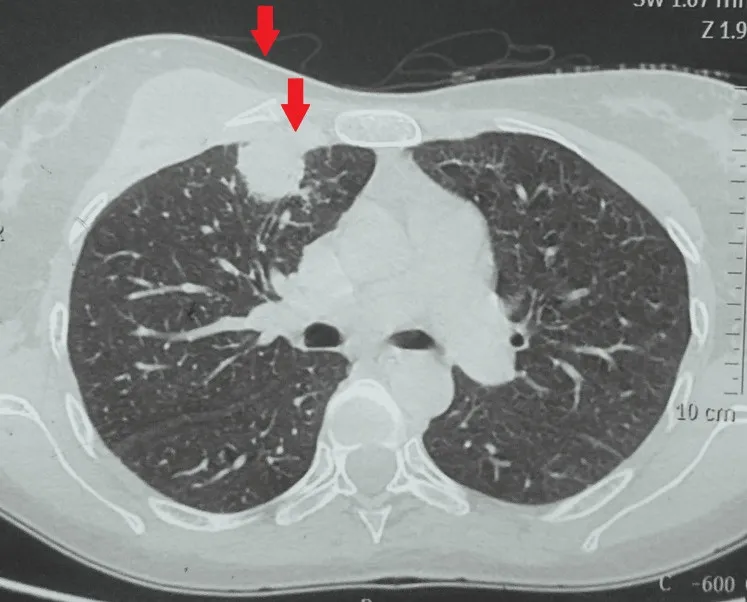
MDCT of the chest showing collection with moderately thick enhancing walls in the right pectoralis muscle. MDCT - multidetector computed tomography.
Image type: radiology (ct)